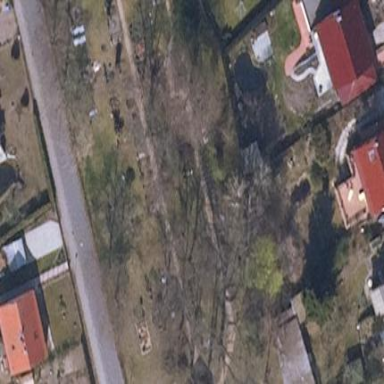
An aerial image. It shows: Cemetery.